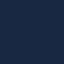
Land use / land cover class: SeaLake